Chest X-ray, PA view. Patient: 10 years old, sex F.
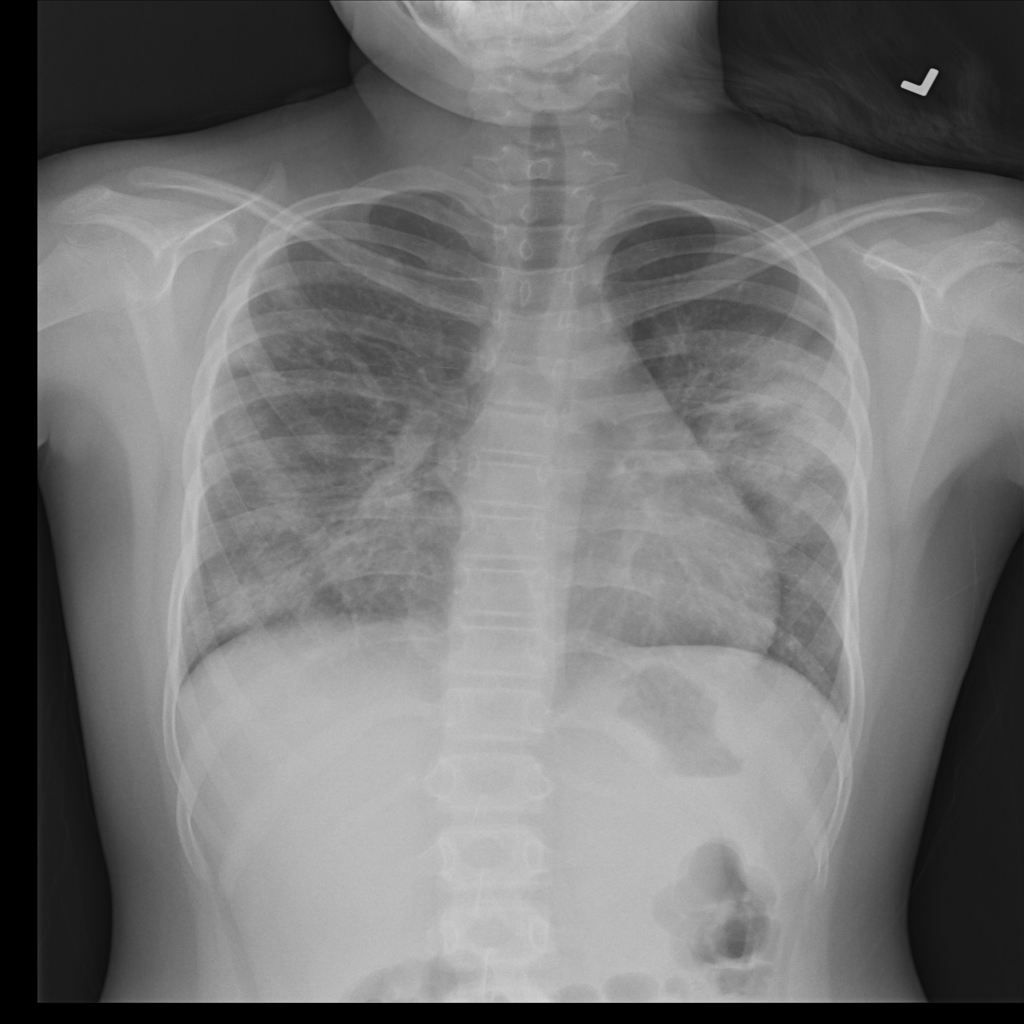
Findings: No Finding